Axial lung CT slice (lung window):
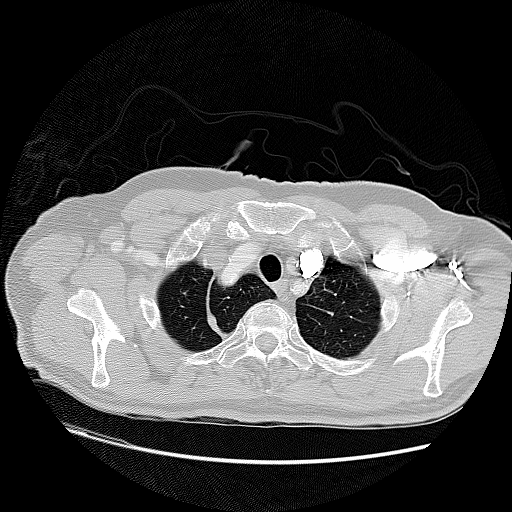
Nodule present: no